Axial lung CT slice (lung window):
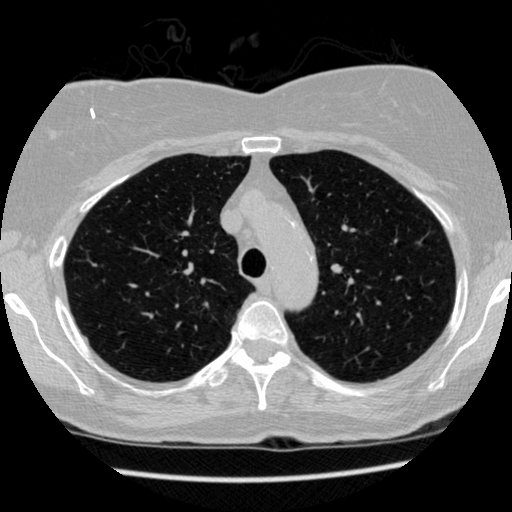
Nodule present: no